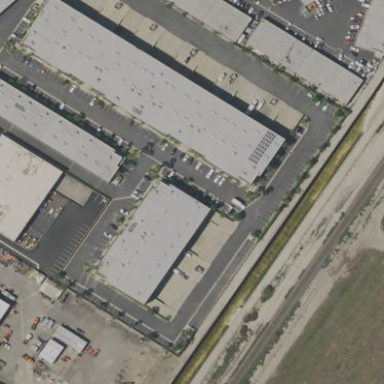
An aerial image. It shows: Warehouse building.